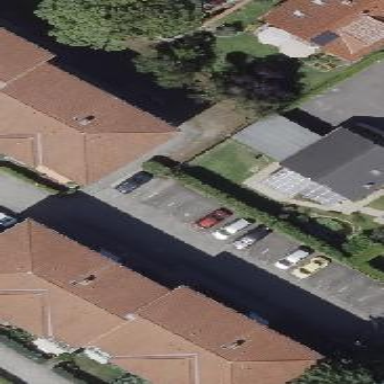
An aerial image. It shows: Parking area with surface.